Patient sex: M
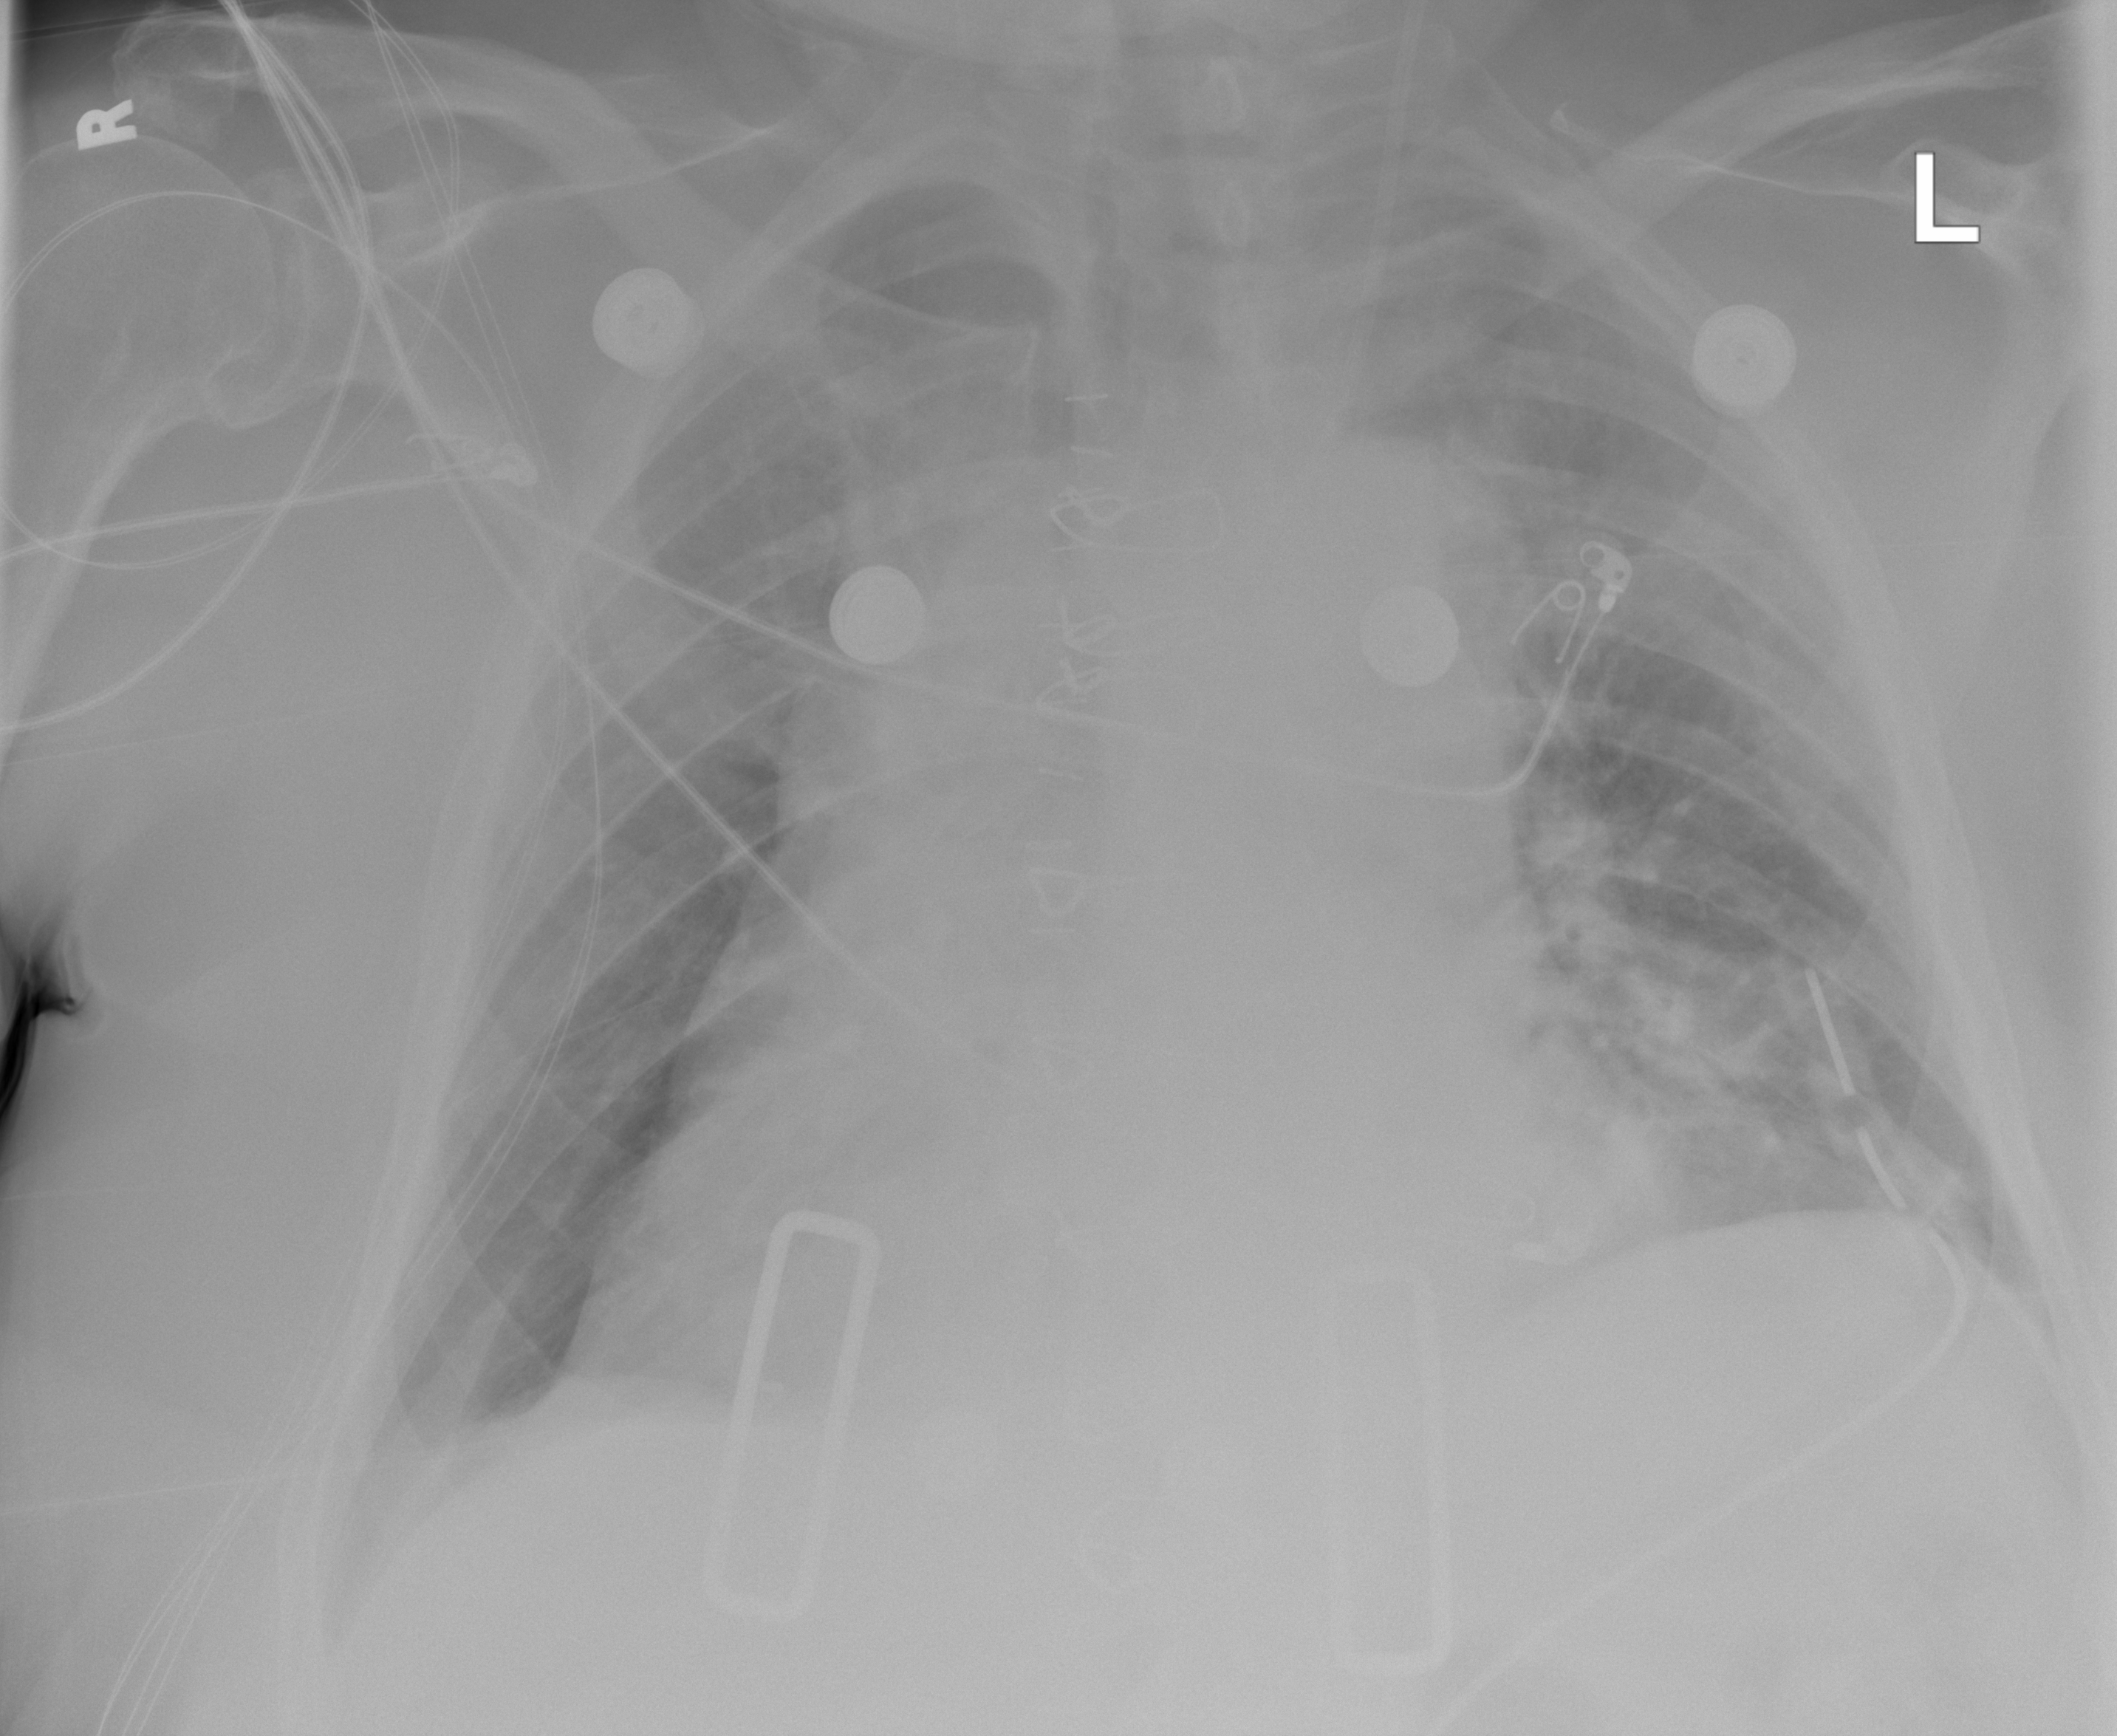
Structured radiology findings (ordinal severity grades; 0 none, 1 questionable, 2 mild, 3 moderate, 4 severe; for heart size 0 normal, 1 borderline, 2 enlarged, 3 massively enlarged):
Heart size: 2
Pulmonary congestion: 2
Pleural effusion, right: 2
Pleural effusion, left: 0
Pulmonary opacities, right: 0
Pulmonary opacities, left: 2
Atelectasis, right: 2
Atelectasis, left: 2